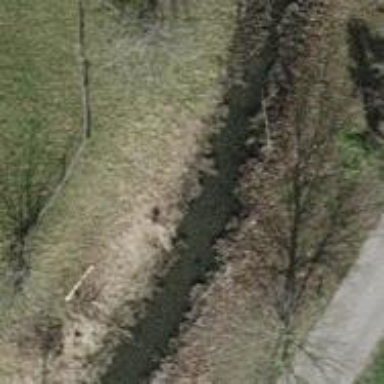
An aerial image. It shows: Drain that serves as waterway.